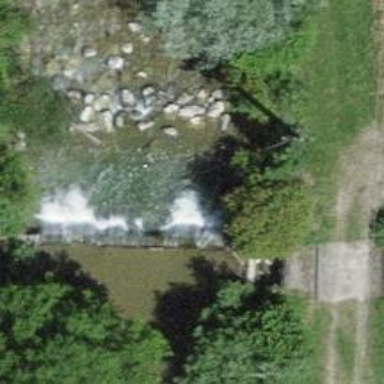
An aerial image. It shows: Weir along the waterway.